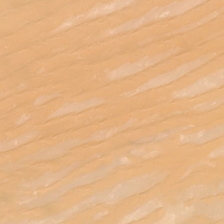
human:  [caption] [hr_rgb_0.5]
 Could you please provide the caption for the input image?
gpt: the land was covered with a large amount of fine sand .

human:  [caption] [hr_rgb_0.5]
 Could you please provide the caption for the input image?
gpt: the land was covered with a large amount of fine sand .

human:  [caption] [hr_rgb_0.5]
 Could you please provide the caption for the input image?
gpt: there's no living thing in this desert .

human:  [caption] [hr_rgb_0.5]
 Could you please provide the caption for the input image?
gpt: there's no living thing in this desert .

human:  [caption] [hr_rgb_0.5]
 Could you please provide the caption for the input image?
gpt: the land was covered with a large amount of fine sand .